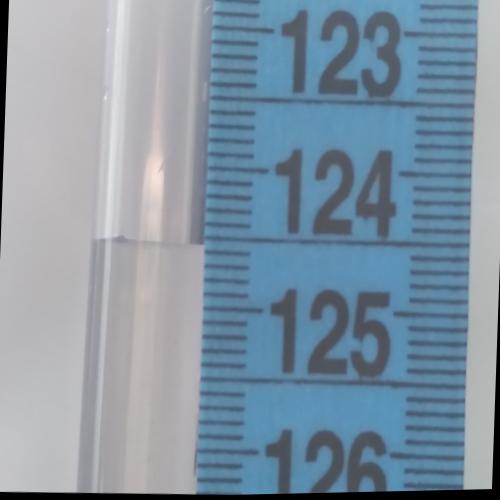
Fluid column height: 124.6 cm